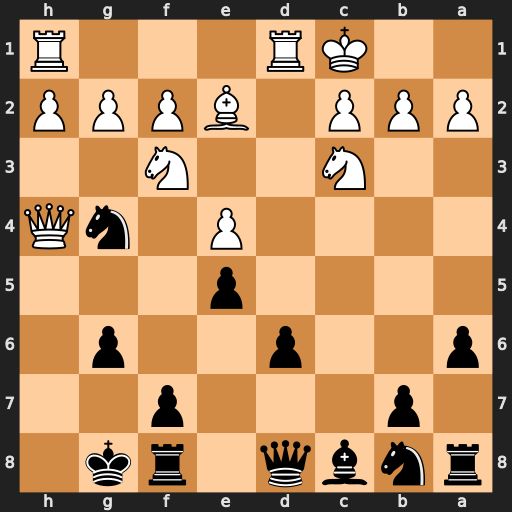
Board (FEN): rnbq1rk1/1p3p2/p2p2p1/4p3/4P1nQ/2N2N2/PPP1BPPP/2KR3R
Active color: b
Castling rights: -
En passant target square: -
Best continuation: Qxh4 Nxh4 Nxf2 Rxd6 Nxh1